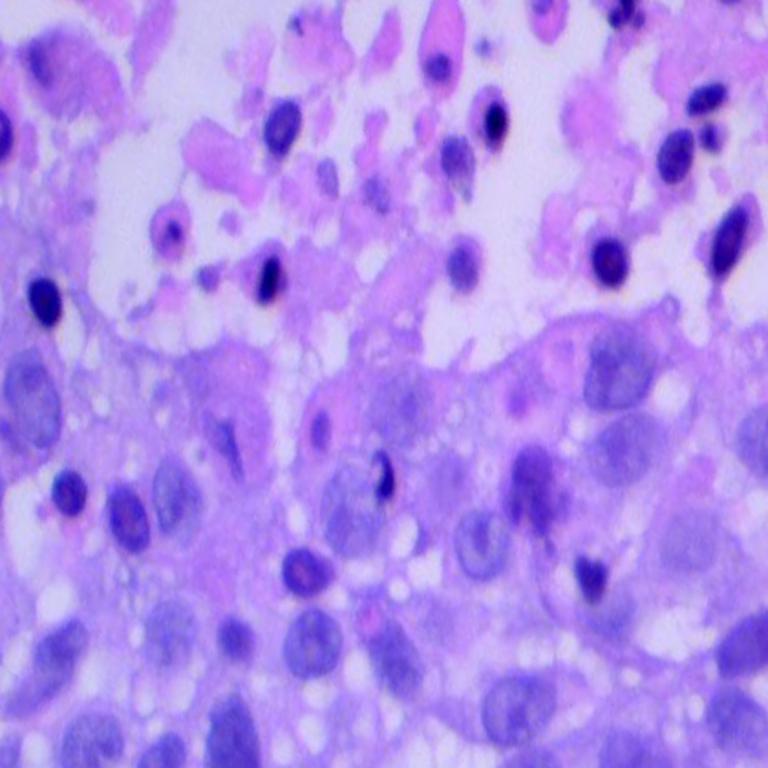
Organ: lung
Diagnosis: squamous carcinomas